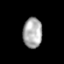
Tissue: prostate
Cell type: T cells
Senescence score: 0.289
Nuclear area (px): 572
Mean DAPI intensity: 169.101